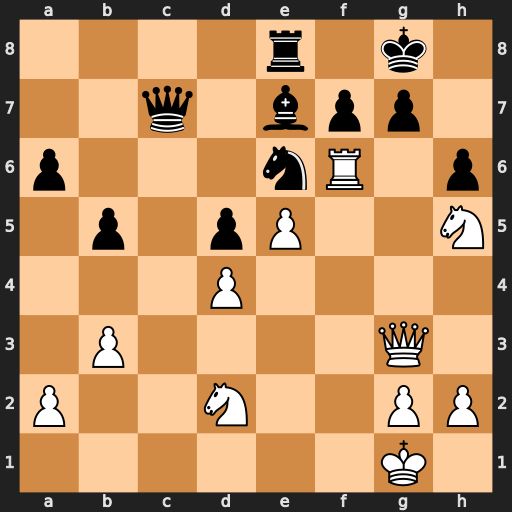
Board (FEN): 4r1k1/2q1bpp1/p3nR1p/1p1pP2N/3P4/1P4Q1/P2N2PP/6K1
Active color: w
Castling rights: -
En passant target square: -
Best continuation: Rxe6 Qc1+ Nf1